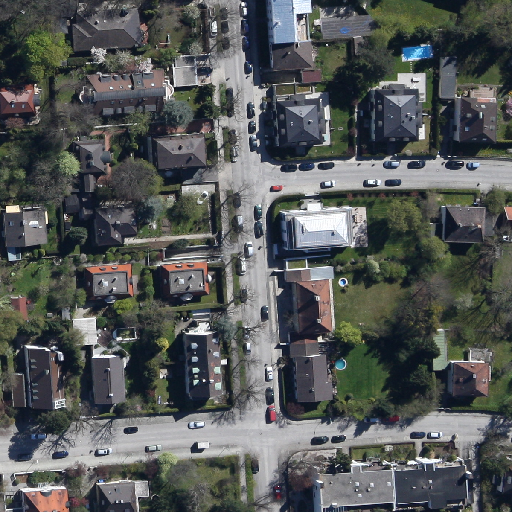
Referring expression: light-duty vehicle in the parking area